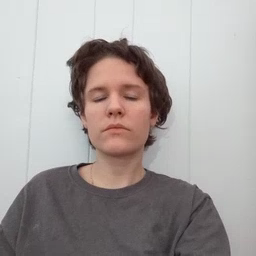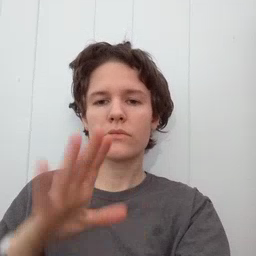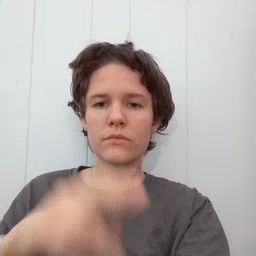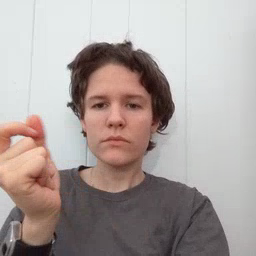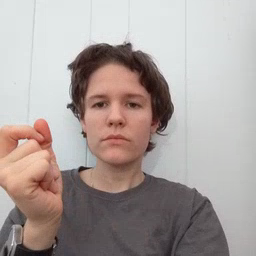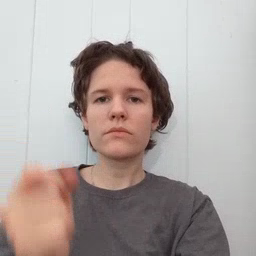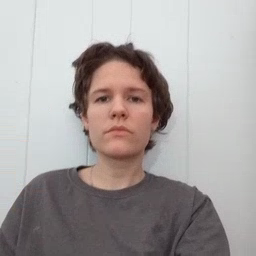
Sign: dog